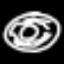
Label: donut